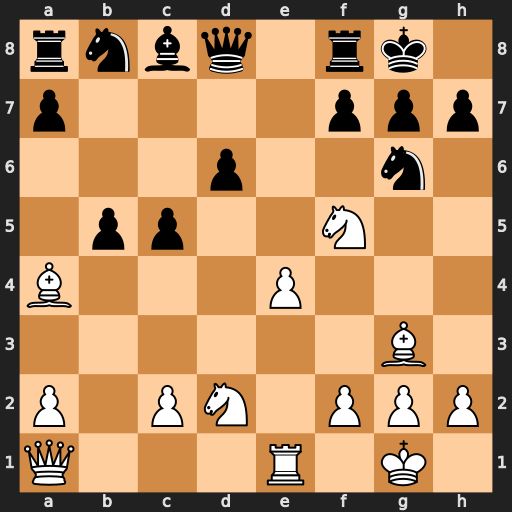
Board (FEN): rnbq1rk1/p4ppp/3p2n1/1pp2N2/B3P3/6B1/P1PN1PPP/Q3R1K1
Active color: w
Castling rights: -
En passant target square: -
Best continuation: Qxg7#